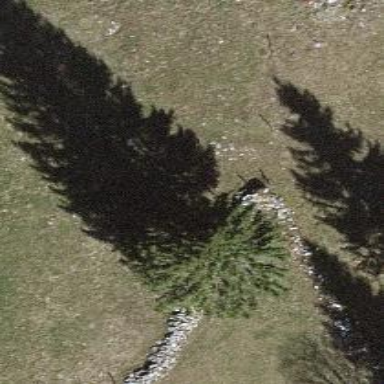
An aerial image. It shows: Wall made of dry stone.